Question: Using <URL>
here's a screenshot:

how to achieve this behavior?
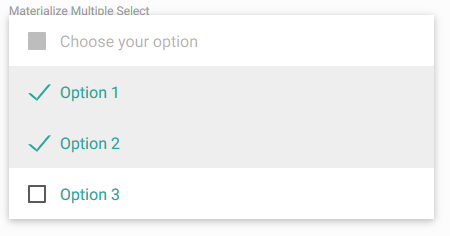
Answer: Just to have this complete <URL> the solution is:
'''
hideSelectedOptions={false}
'''